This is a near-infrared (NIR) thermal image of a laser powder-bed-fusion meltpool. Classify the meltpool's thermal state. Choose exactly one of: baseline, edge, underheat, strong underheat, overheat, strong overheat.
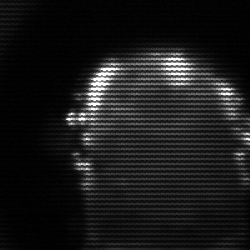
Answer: baseline